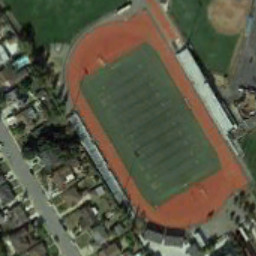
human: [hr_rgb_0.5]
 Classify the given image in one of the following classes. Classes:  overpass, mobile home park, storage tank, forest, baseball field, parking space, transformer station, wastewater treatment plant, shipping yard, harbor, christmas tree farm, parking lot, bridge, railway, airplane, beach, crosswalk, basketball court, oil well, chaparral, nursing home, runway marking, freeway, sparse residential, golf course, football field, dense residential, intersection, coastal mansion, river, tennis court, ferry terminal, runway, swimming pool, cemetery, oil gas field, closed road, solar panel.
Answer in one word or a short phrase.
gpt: football field